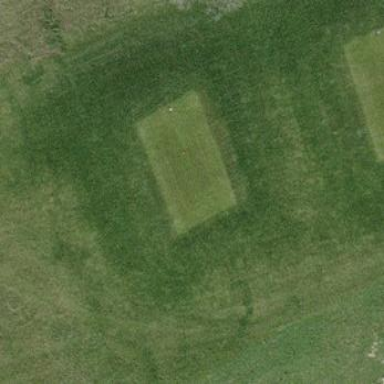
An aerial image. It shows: Golf tee.